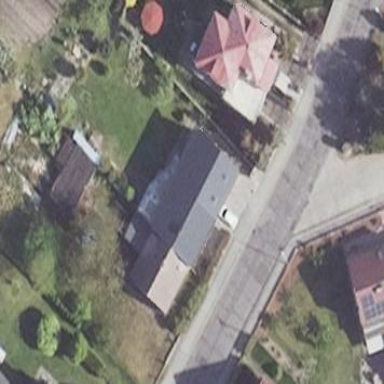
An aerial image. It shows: Residential building.